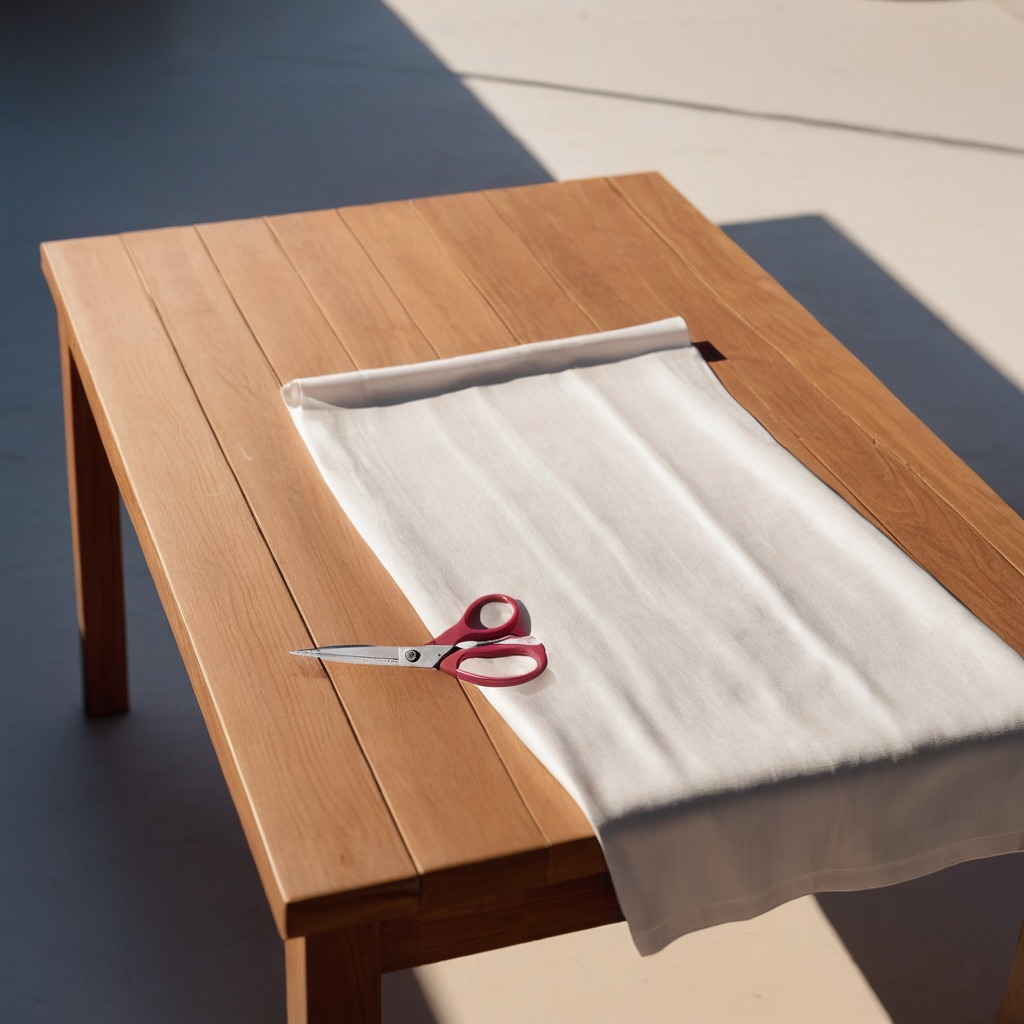
A scissor lies on the wooden table.